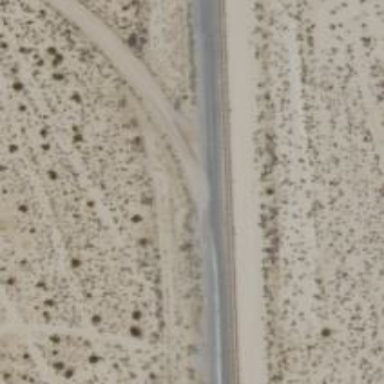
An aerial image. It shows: Simple road.